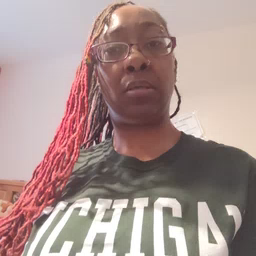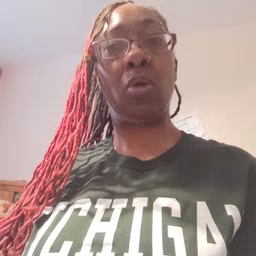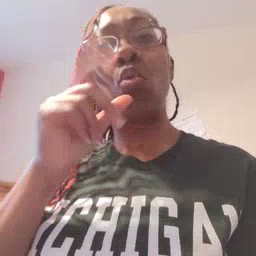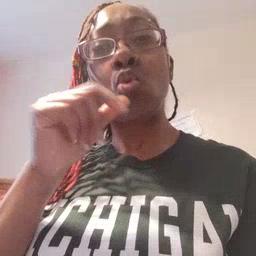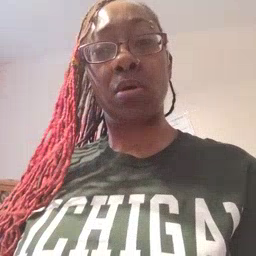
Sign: who